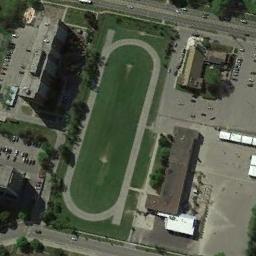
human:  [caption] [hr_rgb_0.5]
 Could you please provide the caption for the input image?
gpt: The track and field is built on the lawn, Next to the residential area and the parking lot .

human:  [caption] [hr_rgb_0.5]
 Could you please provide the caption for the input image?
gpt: There is a track and field on the green field .

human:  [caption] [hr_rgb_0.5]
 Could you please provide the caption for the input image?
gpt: The ground track field is surrounded by some buildings and some parking lots are next to the ground track field .

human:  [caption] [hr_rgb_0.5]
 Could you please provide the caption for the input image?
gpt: There are many buildings next to the ground track field .

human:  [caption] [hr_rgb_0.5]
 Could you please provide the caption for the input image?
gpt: A ground track filed with a gray track beside some buildings .